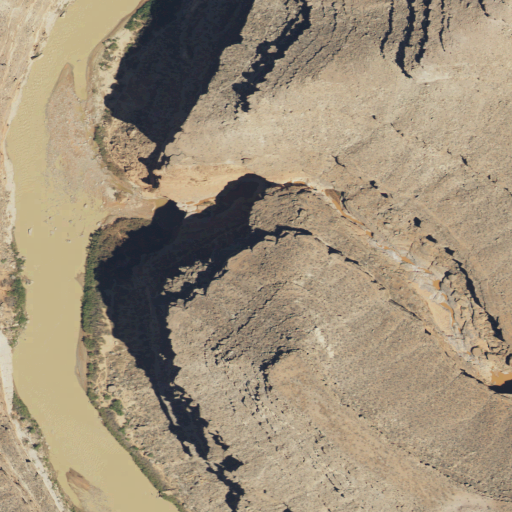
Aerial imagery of valley in Utah named Johns Canyon containing shrub, open water, and herbaceous wetlands